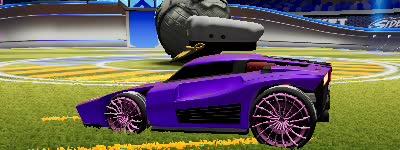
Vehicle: breakout